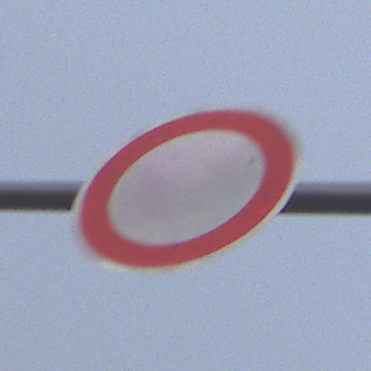
Verkehrszeichen: VerbotFahrzeugeAllerArt
Umgebung: Outdoor, Nature
Tageszeit: SunriseSunset
Wetter: Overcast
Licht: Natural
Jahreszeit: NotSpecified
Kontrast: LowContrast